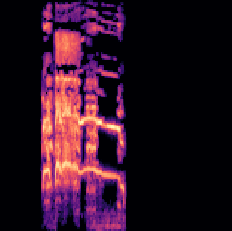
Sound class: Rooster